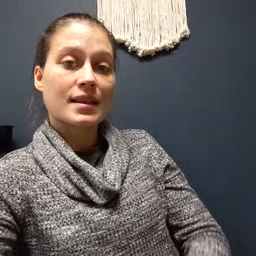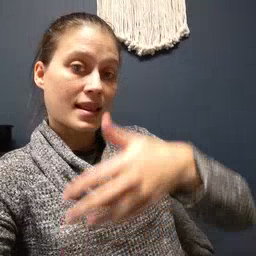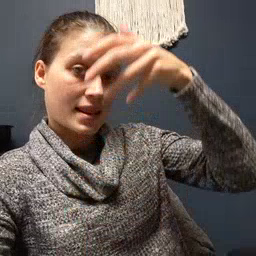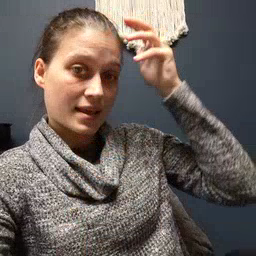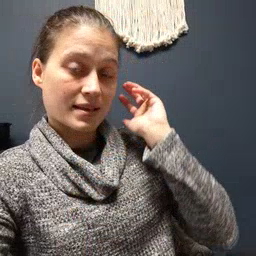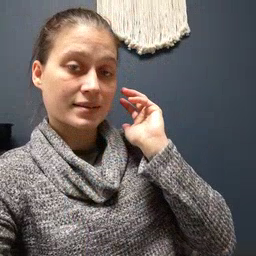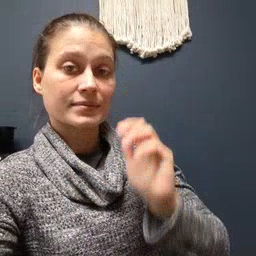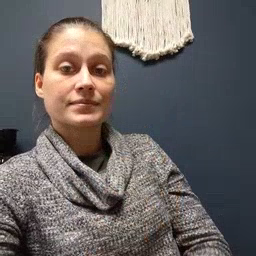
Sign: lion